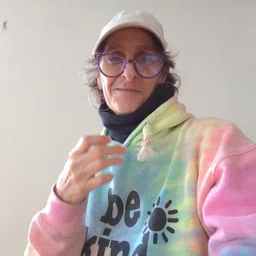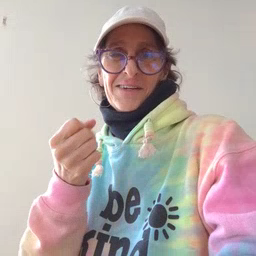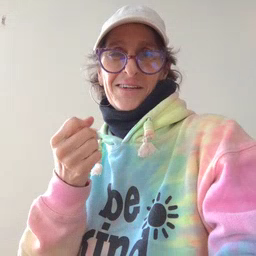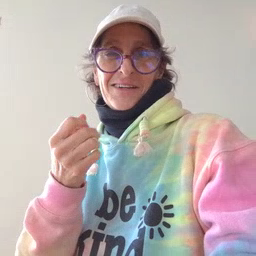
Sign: milk